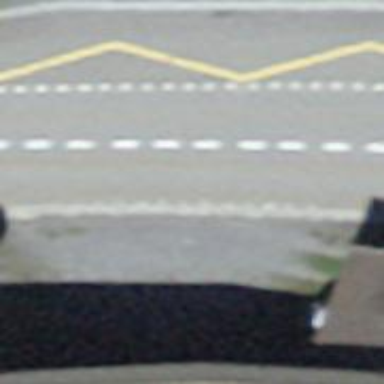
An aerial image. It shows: Bus stop with designated public transport stop position.